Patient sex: M
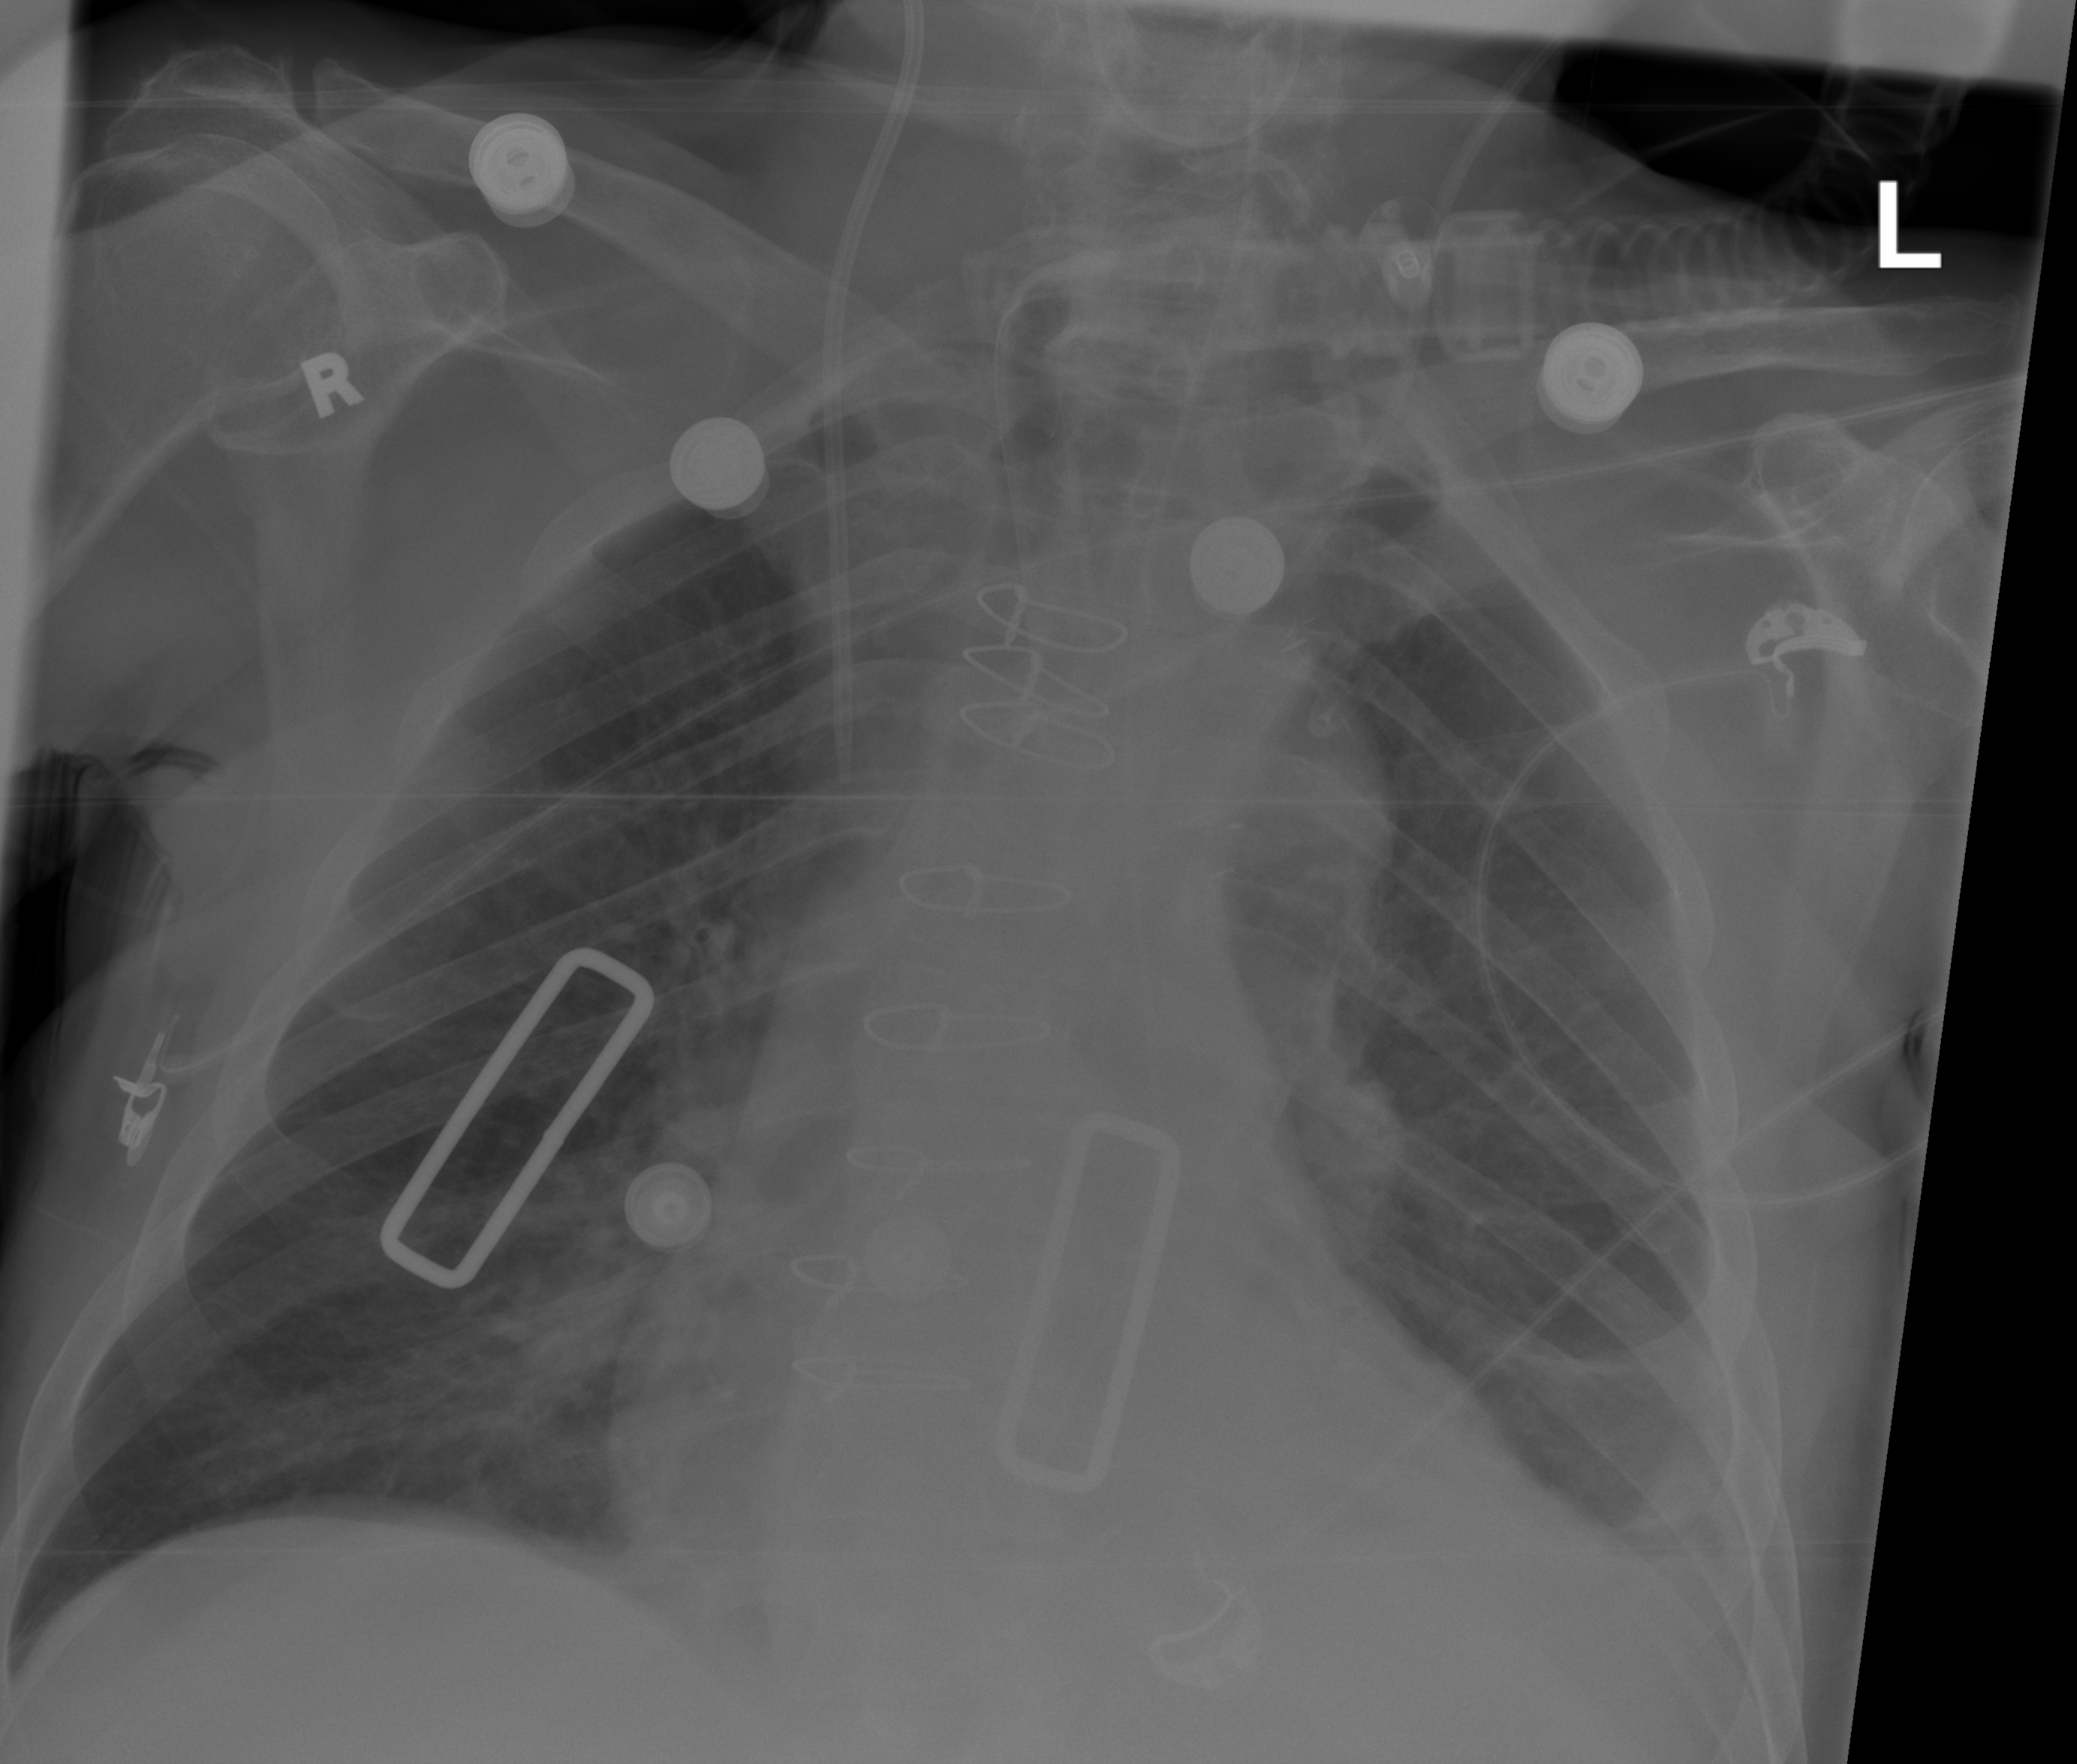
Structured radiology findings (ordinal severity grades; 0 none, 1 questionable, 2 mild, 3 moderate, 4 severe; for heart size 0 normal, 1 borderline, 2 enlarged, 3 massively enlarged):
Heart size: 2
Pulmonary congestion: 0
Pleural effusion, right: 0
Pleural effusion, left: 2
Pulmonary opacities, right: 0
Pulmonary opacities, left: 0
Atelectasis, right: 0
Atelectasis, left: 2